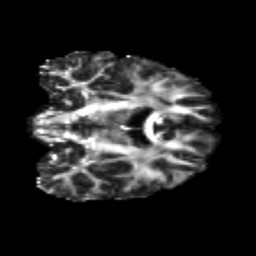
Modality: FA
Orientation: coronal
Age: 29
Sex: male
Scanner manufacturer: siemens
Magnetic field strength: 3 T
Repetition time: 3.5 s
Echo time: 0.113 s